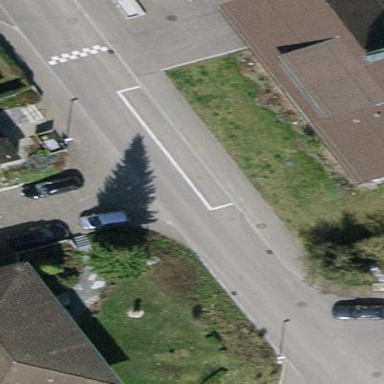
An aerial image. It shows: Parking area with surface.